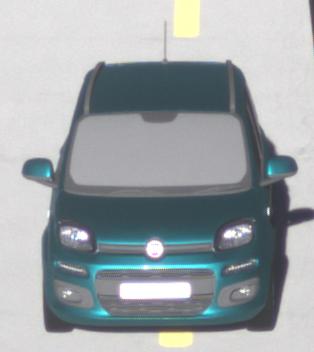
Make: Fiat
Model: Panda 1.2 8V
Detailed model: Panda (312)
Model produced from: 2013/02
Model produced until: 2013/12
Doors: 5
Color: blue
Road condition: dry road
Daytime: morning or afternoon
Contrast: high contrast